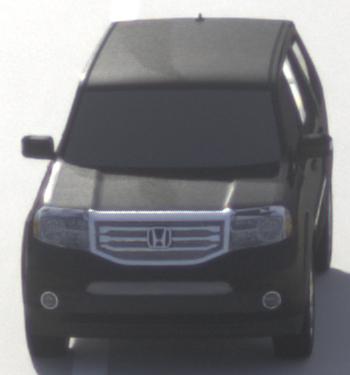
Make: Honda
Model: Pilot
Detailed model: Gen. 2 Facelift
Model produced from: 2012
Model produced until: 2015
Doors: 5
Color: black
Road condition: dry road
Daytime: morning or afternoon
Contrast: high contrast